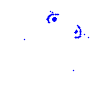
Particle: electron